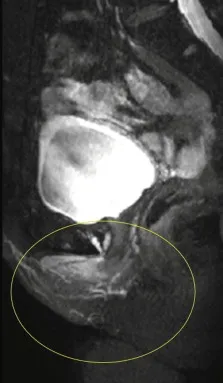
Changes in perineal congestion on heavy T2-weighted imaging. After treatment. Sy: symphysis pubis; UB: bladder; SB: small intestine; R: rectum; S: sacrum; Co: coccyx; TC: transverse colon. Yellow open circle: the venous congestion of blood.
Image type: radiology (mri)